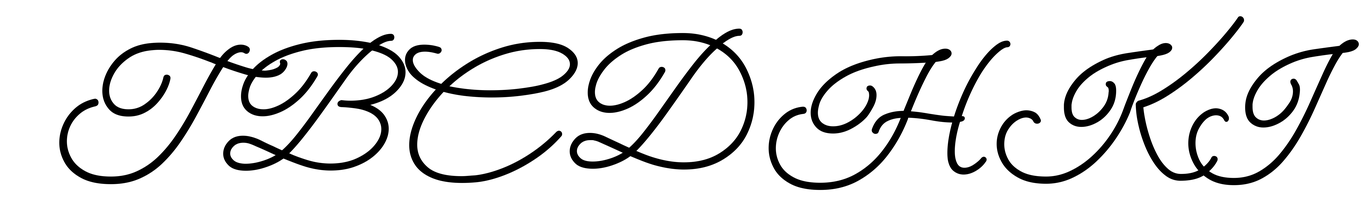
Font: MeowScript-Regular